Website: apple
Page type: orders-overview
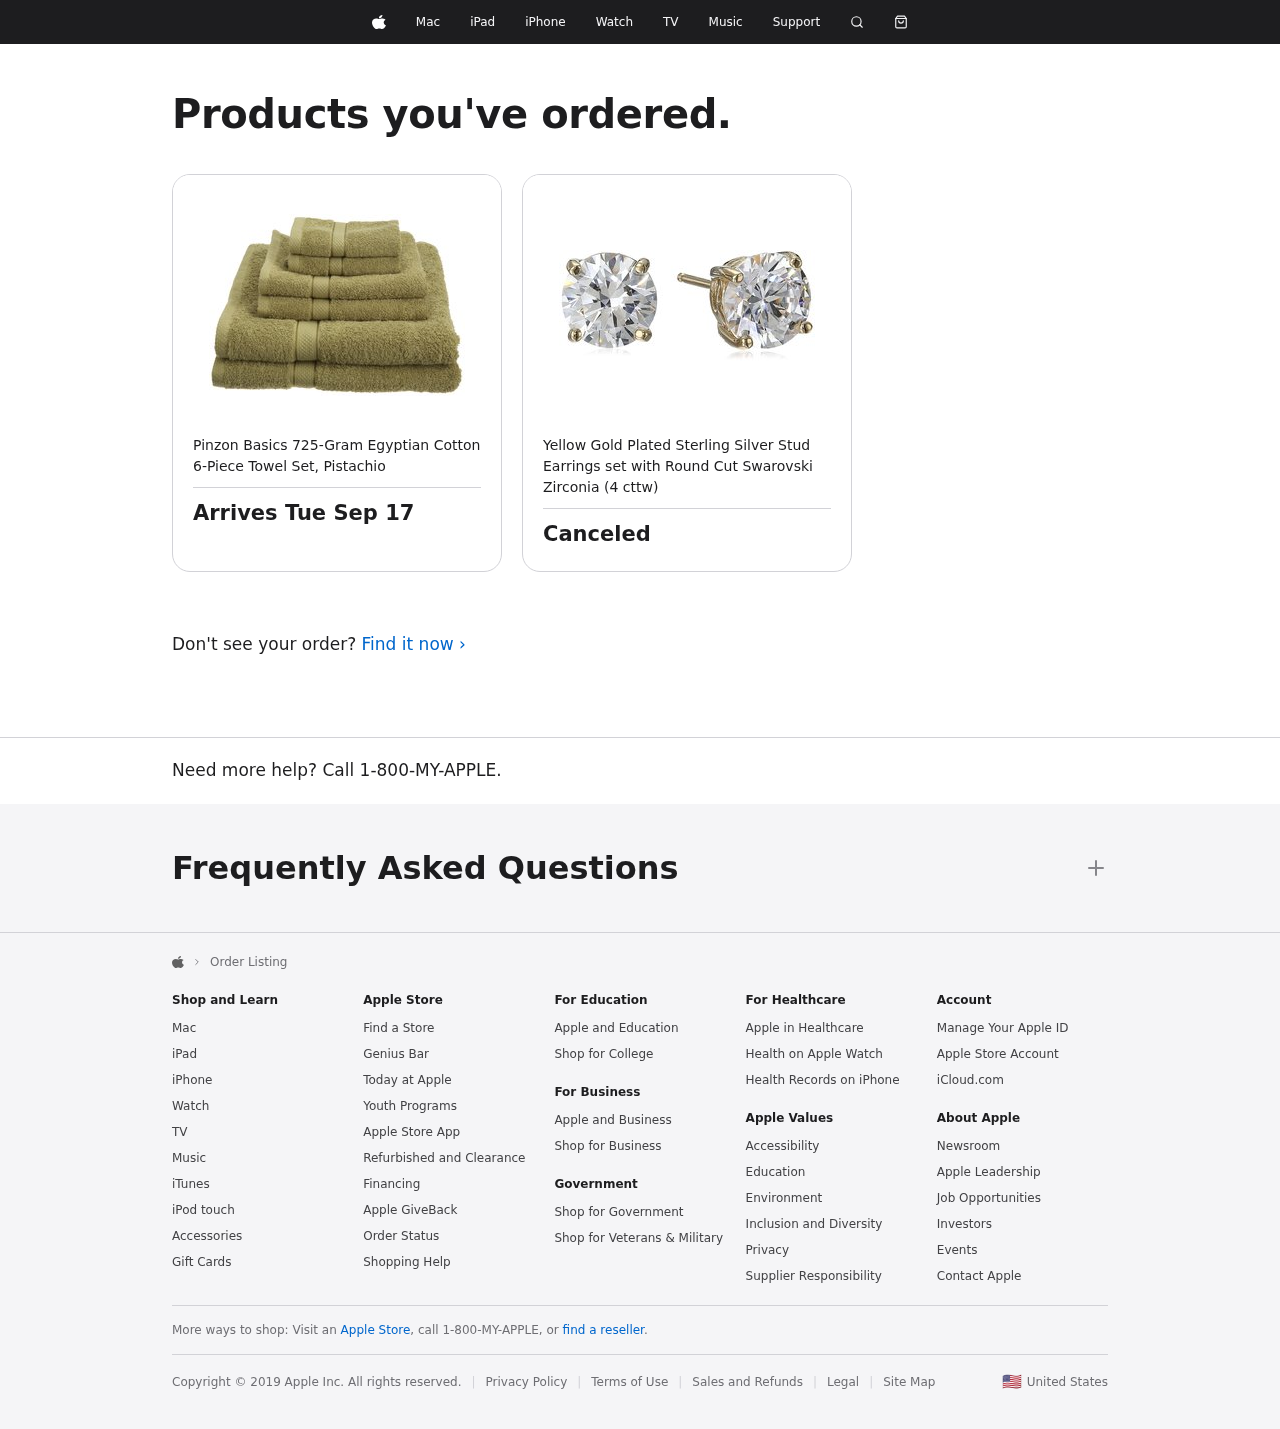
Product elements: key: PRODUCT1_NAME
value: Pinzon Basics 725-Gram Egyptian Cotton 6-Piece Towel Set, Pistachio
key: PRODUCT2_NAME
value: Yellow Gold Plated Sterling Silver Stud Earrings set with Round Cut Swarovski Zirconia (4 cttw)
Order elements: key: ORDER_DELIVERY_DATE
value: Arrives Tue Sep 17